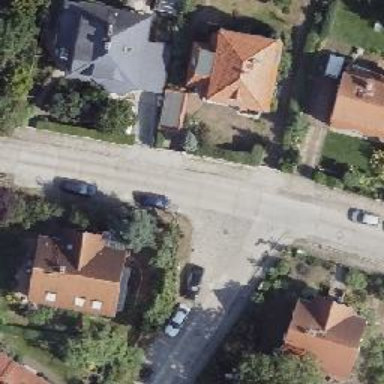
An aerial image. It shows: Residential road with concrete plates surface.